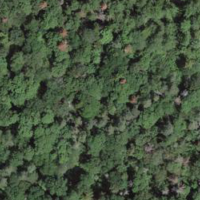
EUNIS habitat code: 41
Species observed at this site:
Mercurialis perennis